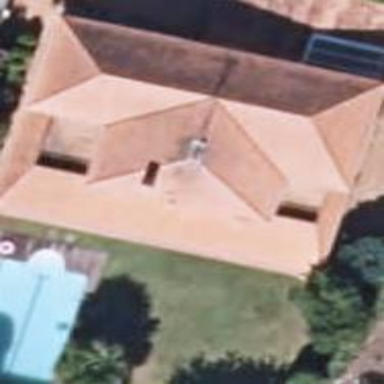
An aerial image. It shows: Simple house.